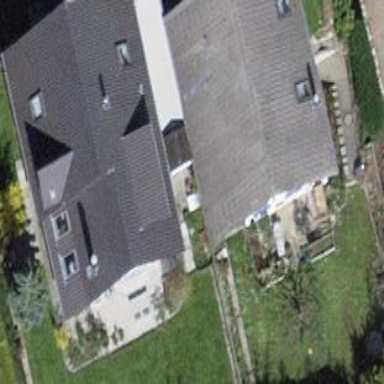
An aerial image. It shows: Residential building with gabled roof oriented along and colored grey.